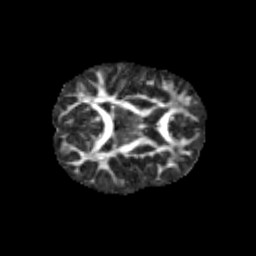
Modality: FA
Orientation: axial
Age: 9
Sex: female
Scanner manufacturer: siemens
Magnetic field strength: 3 T
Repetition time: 3.8 s
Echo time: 0.07 s